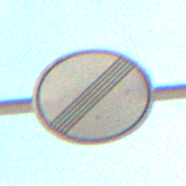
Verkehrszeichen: EndeSaemtlicherBegrenzungen
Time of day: MorningAfternoon
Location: Outdoor (Nature)
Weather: PartlyCloudy
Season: NotSpecified
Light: Natural